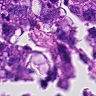
Metastatic tissue present: yes